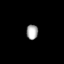
Tissue: lung
Cell type: Fibroblasts
Senescence score: 0.6062
Nuclear area (px): 168
Mean DAPI intensity: 168.732